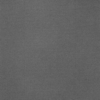
Label: dusty